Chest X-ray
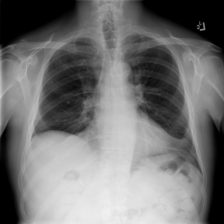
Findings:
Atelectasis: negative
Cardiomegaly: negative
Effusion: negative
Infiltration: negative
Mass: negative
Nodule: negative
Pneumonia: negative
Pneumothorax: negative
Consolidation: positive
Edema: negative
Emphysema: negative
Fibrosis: negative
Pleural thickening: negative
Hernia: negative